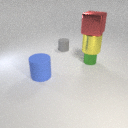
small green metal cylinder below large red metal cube